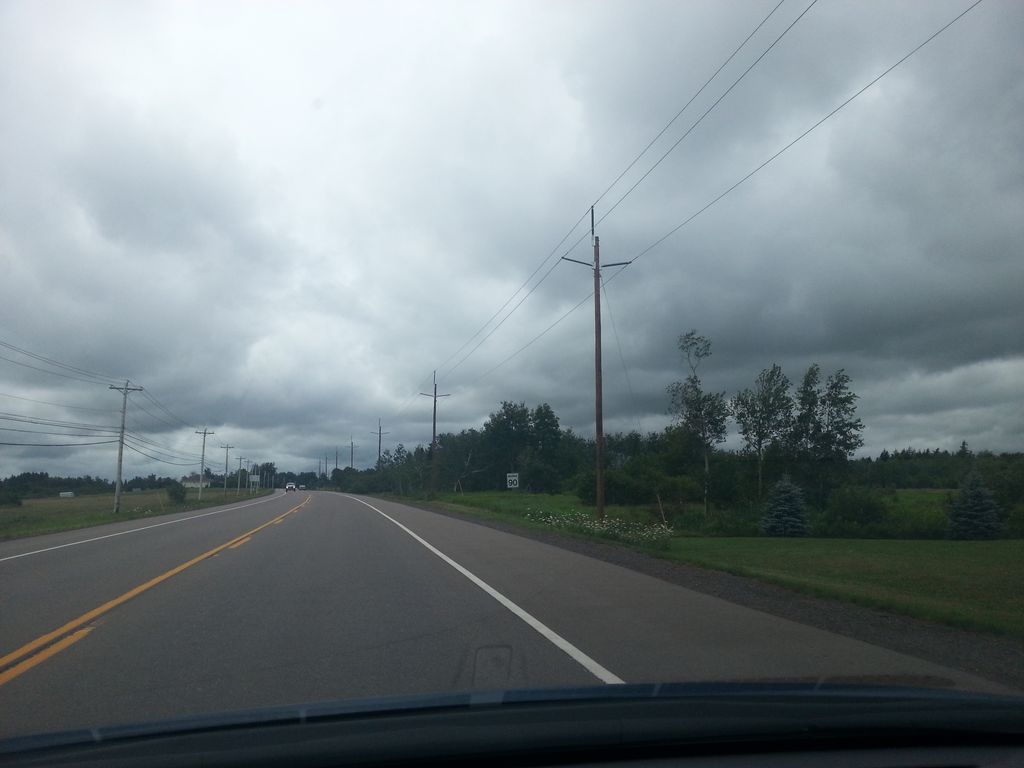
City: charlottetown